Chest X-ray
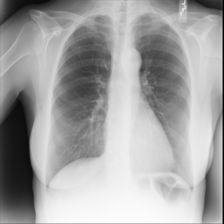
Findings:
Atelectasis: negative
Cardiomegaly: negative
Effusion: negative
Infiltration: negative
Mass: negative
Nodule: negative
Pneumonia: negative
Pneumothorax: negative
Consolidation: negative
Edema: negative
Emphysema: negative
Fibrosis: negative
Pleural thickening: negative
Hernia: negative